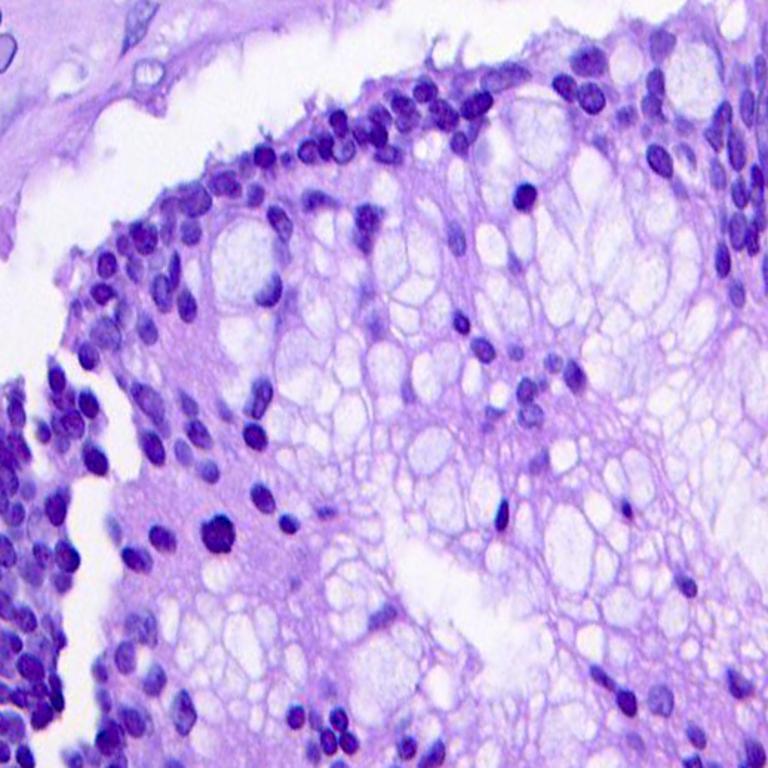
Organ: colon
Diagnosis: adenocarcinomas